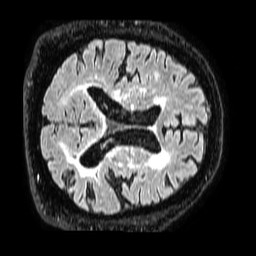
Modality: FLAIR
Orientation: axial
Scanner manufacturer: philips
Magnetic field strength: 1.5 T
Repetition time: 4.8 s
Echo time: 0.3 s